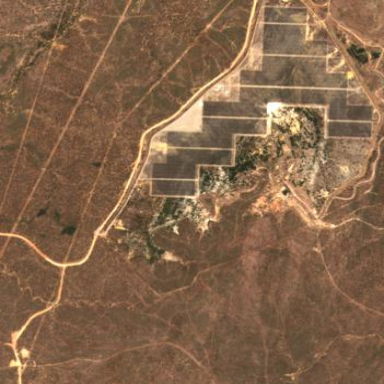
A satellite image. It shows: Solar photovoltaic panel power plant enclosed by fence. The plant harnesses solar energy through the photovoltaic method.